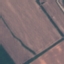
Land use / land cover: AnnualCrop